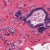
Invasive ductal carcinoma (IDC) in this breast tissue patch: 0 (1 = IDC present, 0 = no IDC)